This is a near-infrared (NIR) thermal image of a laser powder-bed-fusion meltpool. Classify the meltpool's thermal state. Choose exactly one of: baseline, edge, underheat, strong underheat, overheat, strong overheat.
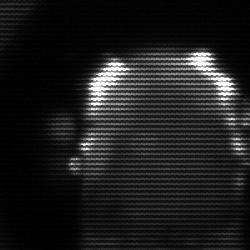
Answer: baseline